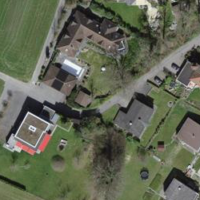
EUNIS habitat code: 55
Species observed at this site:
Tussilago farfara